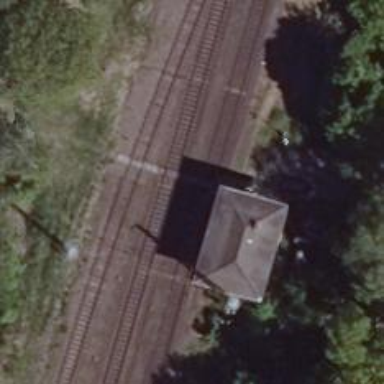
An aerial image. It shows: Railway switch with the turnout side on the left.